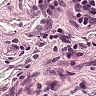
Metastatic tissue present: no